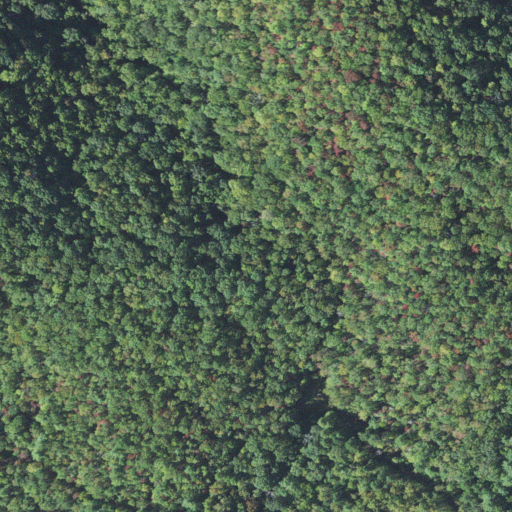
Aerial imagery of gap in North Carolina named Wagon Road Gap containing mixed forest and deciduous forest